Question: I am trying to create a link on the "index of tickets" to link to "edit" page. (Pls see picture below)
Right now I can type "0.0.0.0:3000/tickets/1/edit" to go to edit page.
However, i'm not sure how to link to this page.
Would you pls give me some pointers?
Thank you for the guidance.
Note:
I am learning RoR & creating this page based on raistutorial.org

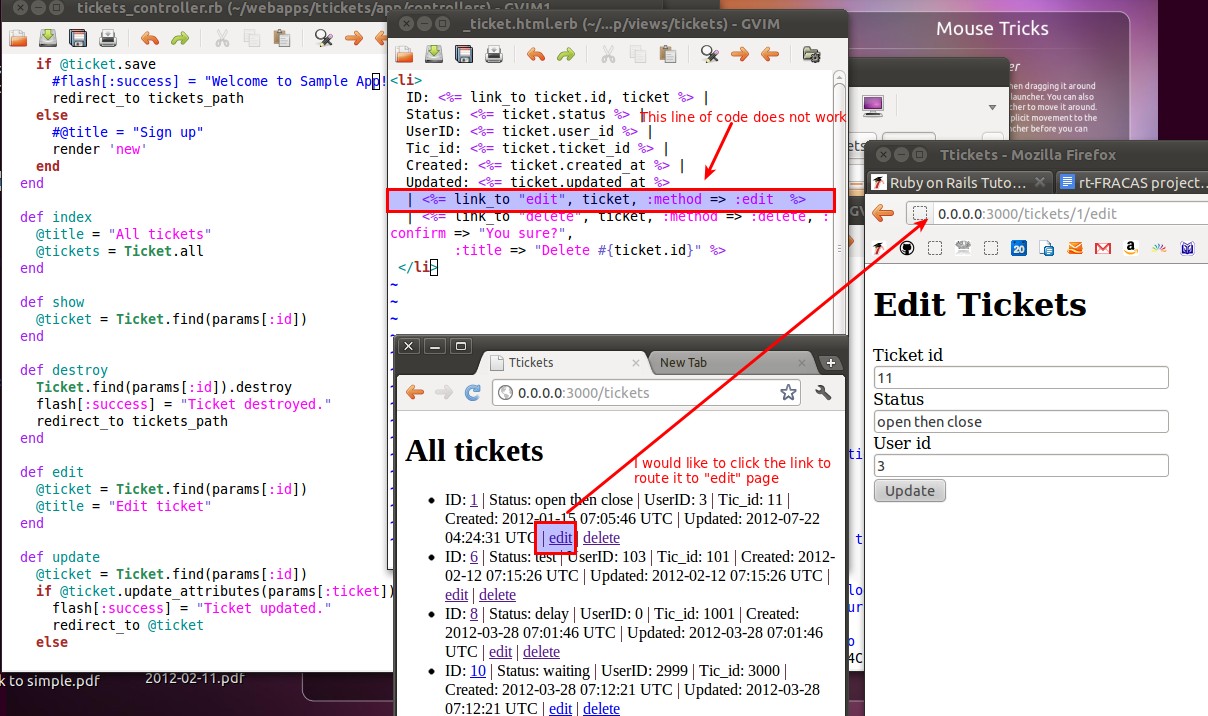
Answer: '''
<%= link_to 'edit', edit_ticket_path(ticket) %>
'''